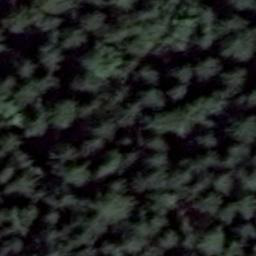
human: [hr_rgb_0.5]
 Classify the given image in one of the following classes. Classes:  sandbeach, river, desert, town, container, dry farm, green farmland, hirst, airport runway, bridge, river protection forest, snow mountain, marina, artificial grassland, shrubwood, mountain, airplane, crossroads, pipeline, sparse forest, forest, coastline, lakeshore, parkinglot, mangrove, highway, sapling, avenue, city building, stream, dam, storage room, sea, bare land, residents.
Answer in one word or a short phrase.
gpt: forest